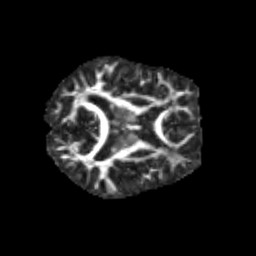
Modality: FA
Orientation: axial
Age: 11
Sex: male
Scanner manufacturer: siemens
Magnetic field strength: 3 T
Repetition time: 3.8 s
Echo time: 0.07 s